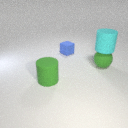
large green rubber cylinder in front of large green rubber sphere